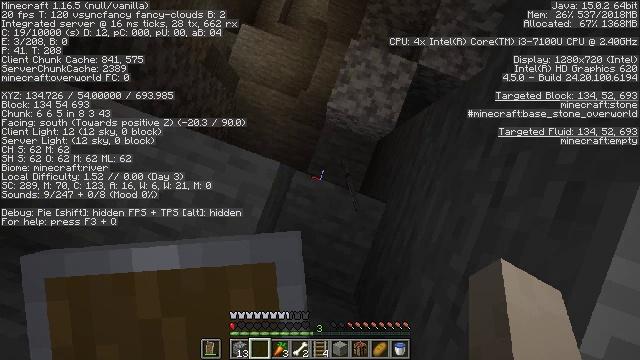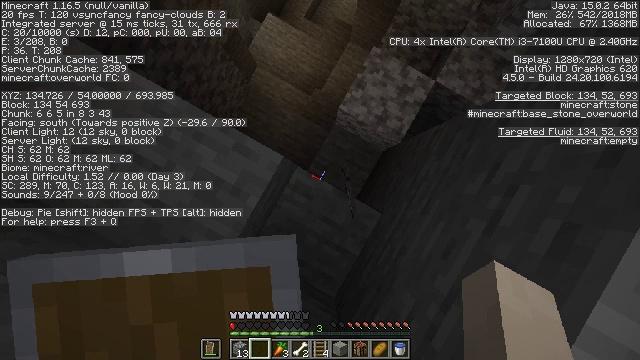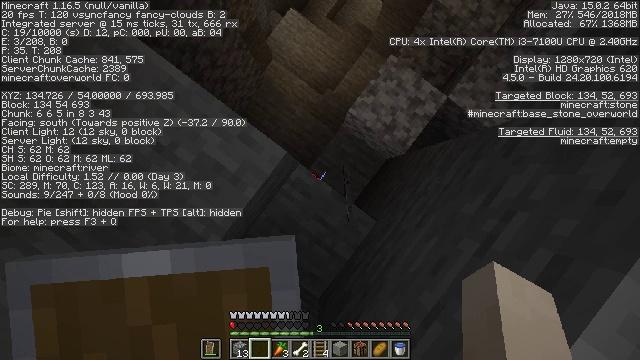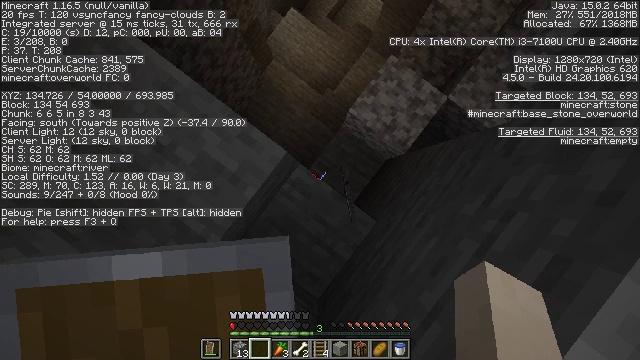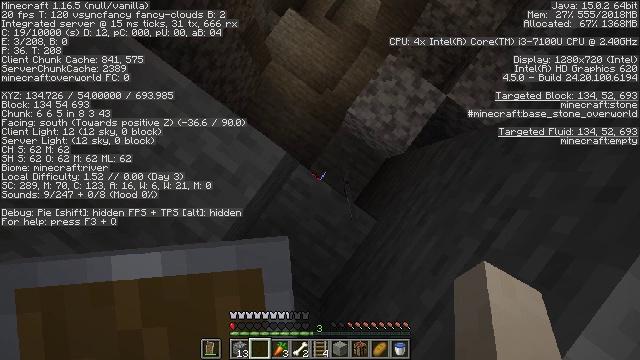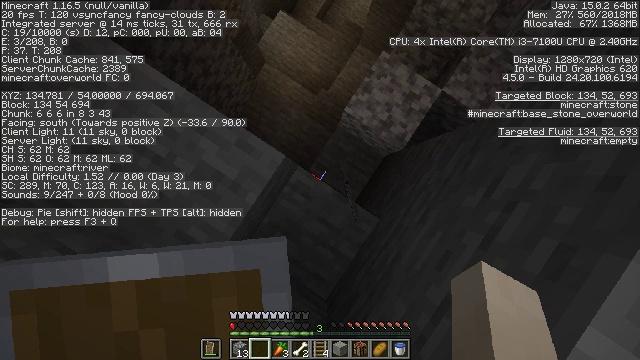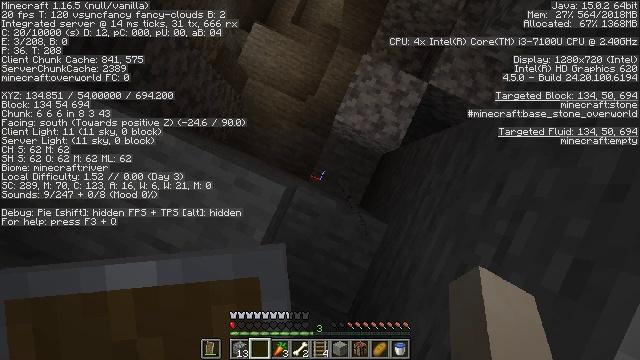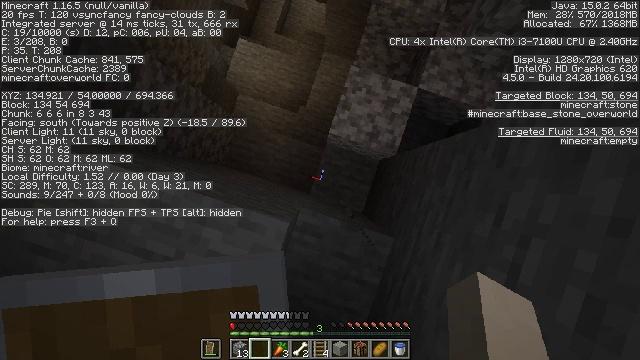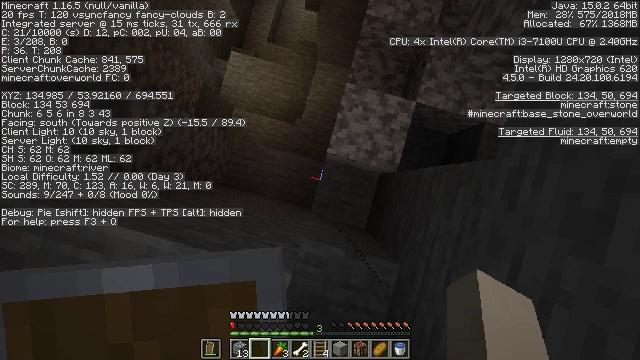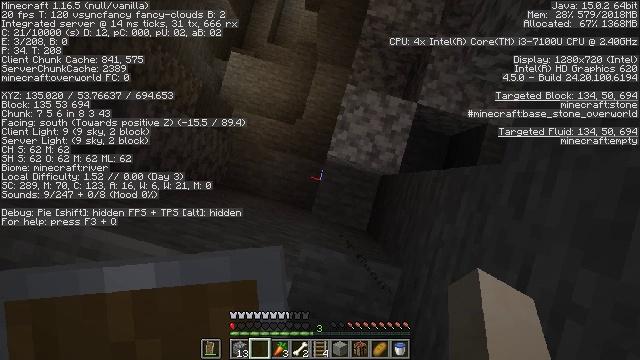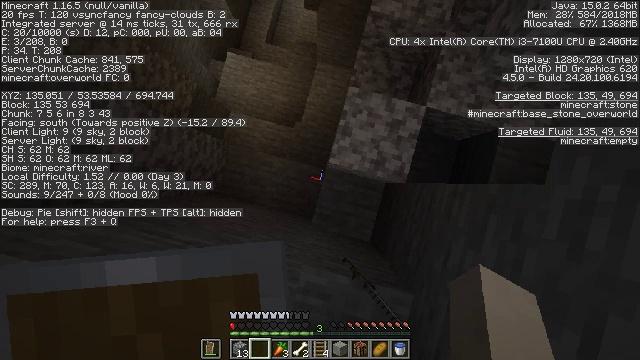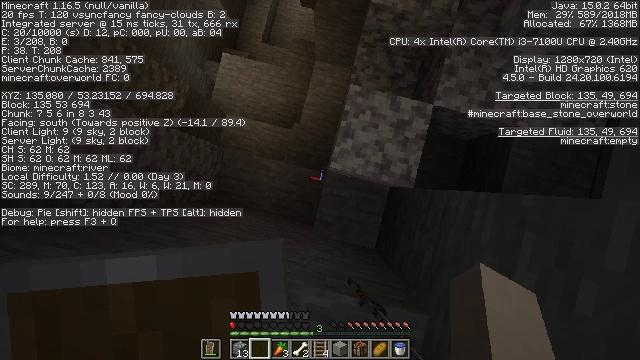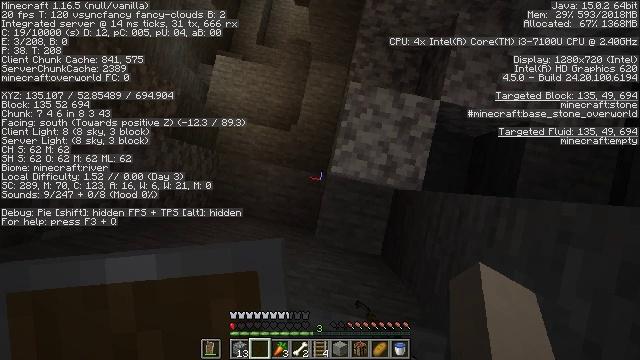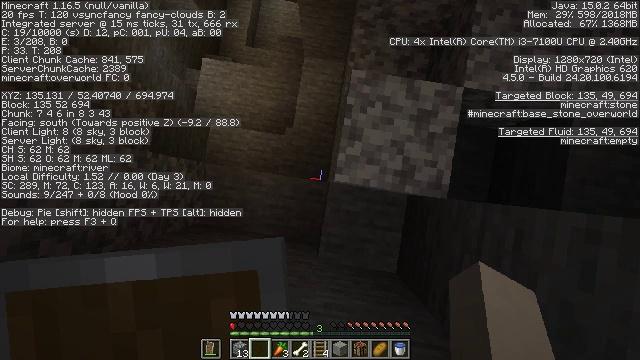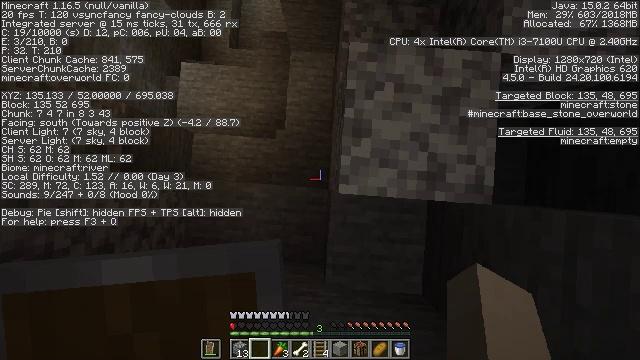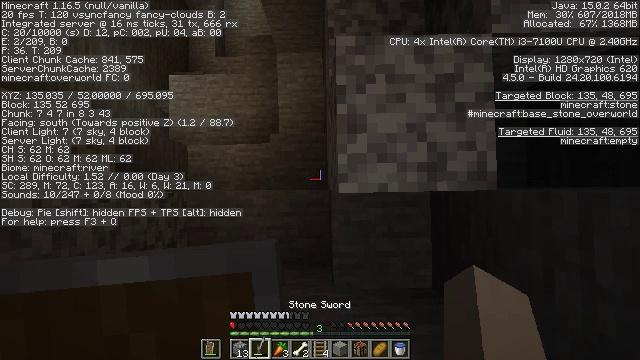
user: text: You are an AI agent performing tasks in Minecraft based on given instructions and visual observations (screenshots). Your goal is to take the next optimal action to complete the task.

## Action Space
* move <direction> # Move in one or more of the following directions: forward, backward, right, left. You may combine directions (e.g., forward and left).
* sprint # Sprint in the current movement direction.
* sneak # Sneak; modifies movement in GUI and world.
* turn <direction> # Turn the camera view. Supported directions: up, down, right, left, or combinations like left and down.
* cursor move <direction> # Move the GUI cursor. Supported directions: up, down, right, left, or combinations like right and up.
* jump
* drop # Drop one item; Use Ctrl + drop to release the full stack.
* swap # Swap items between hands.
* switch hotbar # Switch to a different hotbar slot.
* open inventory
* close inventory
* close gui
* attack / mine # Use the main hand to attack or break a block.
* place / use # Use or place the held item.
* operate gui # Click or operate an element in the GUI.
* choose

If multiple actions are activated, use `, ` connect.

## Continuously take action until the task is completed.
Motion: motion action
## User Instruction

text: Collect cobweb using shears for string.
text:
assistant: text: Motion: turn left and down
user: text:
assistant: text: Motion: turn left and down
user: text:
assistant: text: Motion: no_op
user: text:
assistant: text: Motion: no_op
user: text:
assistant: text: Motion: move forward, turn right
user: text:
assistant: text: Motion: move forward, turn right
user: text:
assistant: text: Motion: move forward, turn right
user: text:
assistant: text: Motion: move forward, turn right
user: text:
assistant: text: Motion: no_op
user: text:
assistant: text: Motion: no_op
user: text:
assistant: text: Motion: turn right
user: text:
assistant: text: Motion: turn right
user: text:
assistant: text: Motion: turn right
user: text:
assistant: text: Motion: move right, turn right
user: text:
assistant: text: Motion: move right, turn right
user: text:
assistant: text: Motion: move right, turn right
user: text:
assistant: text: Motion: move right
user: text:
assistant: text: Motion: no_op
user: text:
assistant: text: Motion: no_op
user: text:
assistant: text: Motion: no_op
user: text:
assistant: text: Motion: no_op
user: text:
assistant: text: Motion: no_op
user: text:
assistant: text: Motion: turn left
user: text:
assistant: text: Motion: turn left and down
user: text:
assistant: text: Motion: turn left and down
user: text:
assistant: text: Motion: turn left and down
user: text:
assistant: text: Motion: turn left and up
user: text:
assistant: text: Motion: turn left and up
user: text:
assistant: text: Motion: turn up
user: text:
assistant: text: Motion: no_op